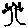
Label: tree